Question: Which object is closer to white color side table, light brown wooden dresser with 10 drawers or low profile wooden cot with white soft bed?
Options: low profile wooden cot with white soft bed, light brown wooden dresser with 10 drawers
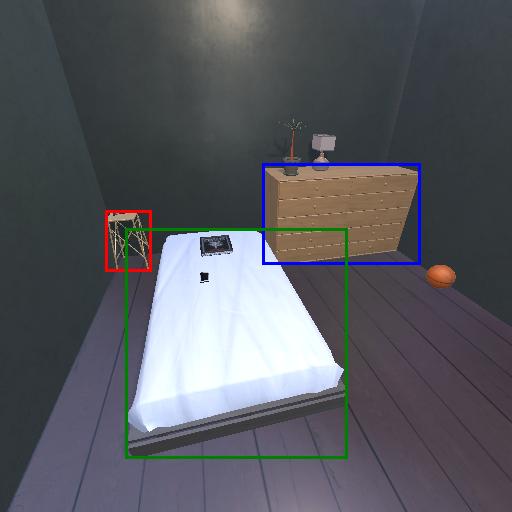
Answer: low profile wooden cot with white soft bed